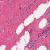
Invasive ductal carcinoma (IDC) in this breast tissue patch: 0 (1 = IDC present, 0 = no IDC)